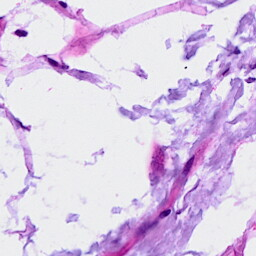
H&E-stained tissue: Breast